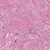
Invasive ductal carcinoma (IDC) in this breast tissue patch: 0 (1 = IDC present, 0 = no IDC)